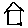
Label: house